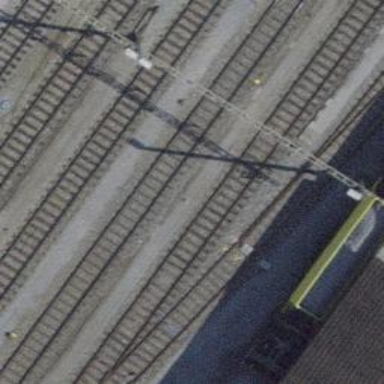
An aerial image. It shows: Rail siding with electrified tracks using contact line.